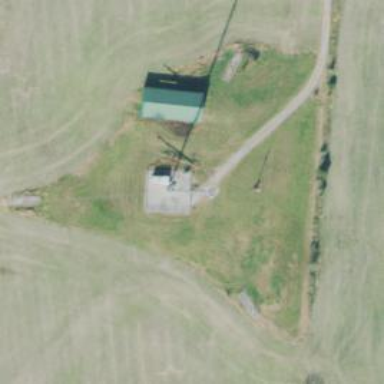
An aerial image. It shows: Communication mast tower.